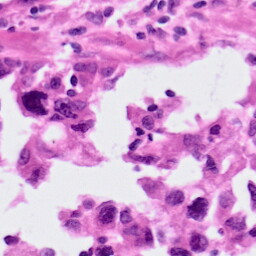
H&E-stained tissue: Lung